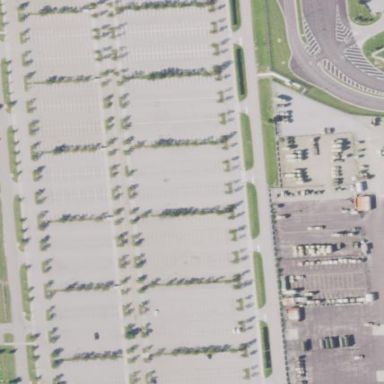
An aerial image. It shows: Road serving as parking aisle.